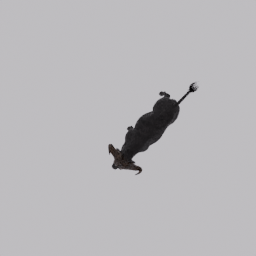
Label: animals